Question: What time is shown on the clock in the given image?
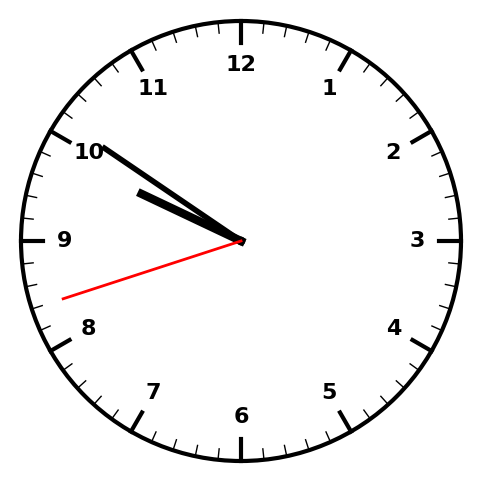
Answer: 09:50:42